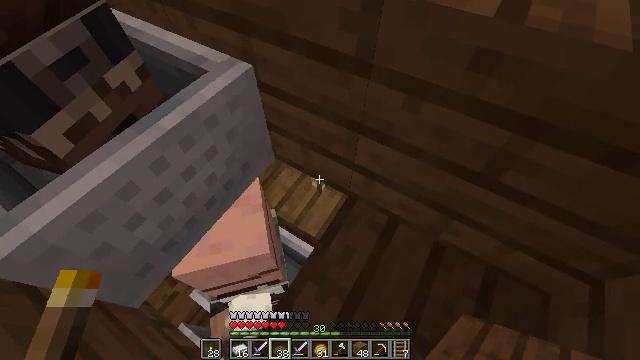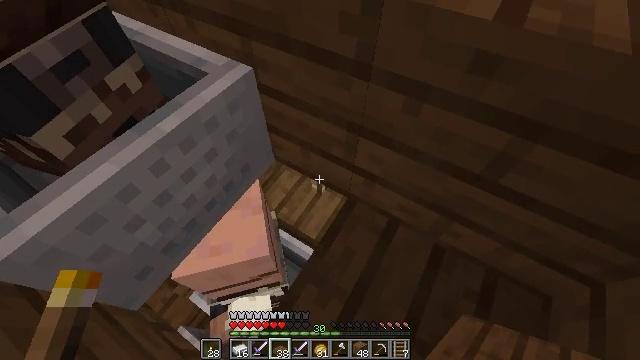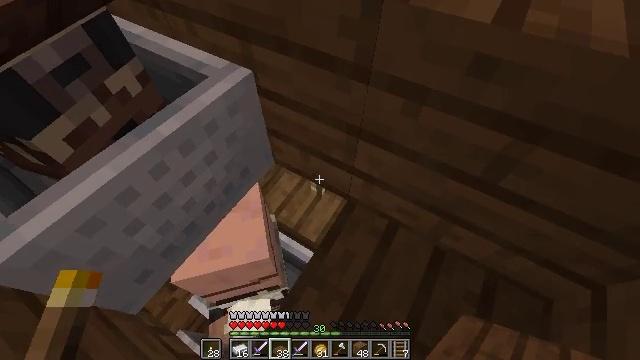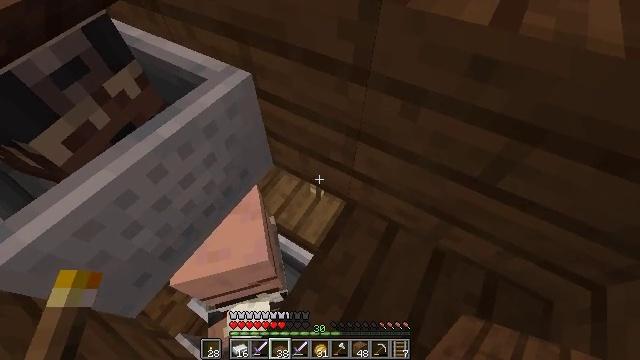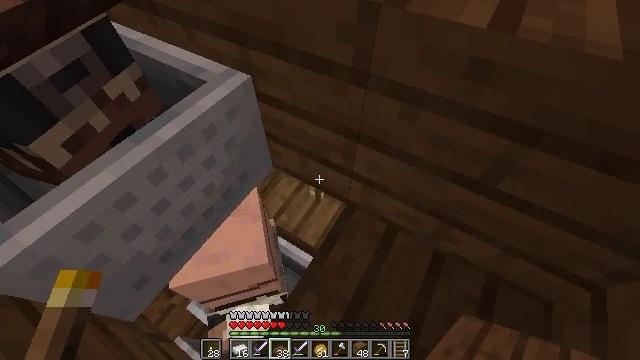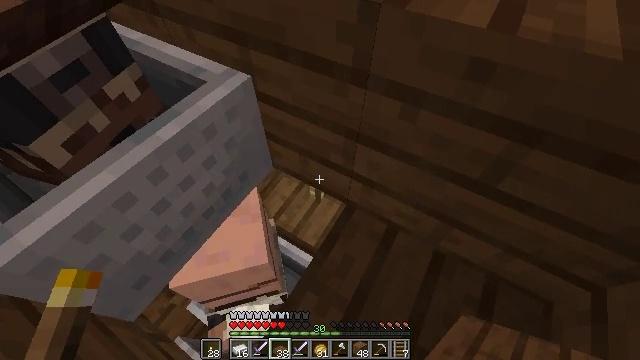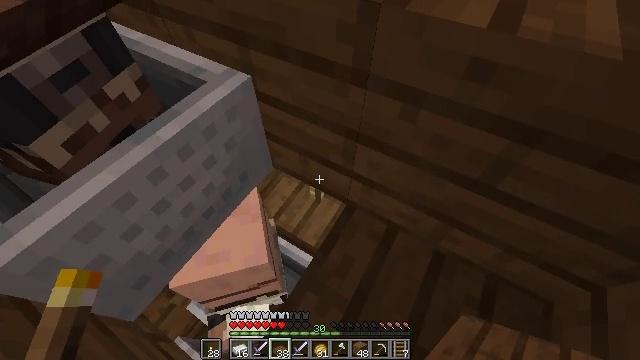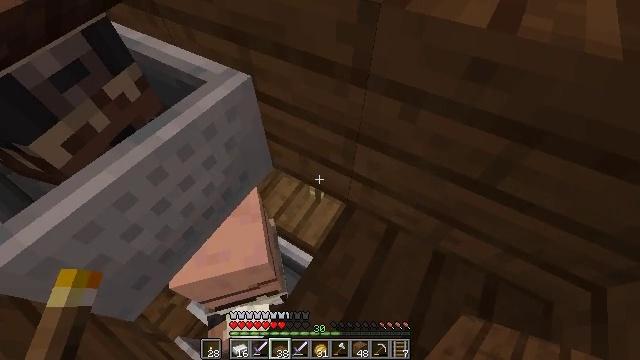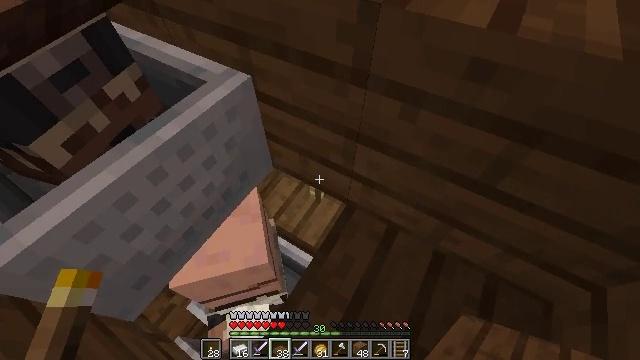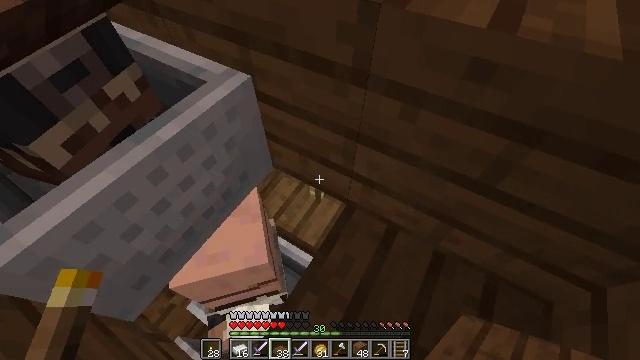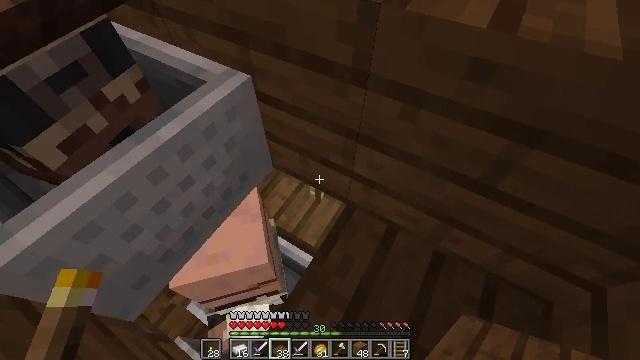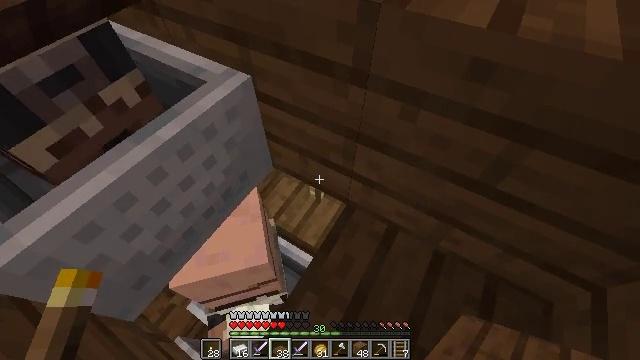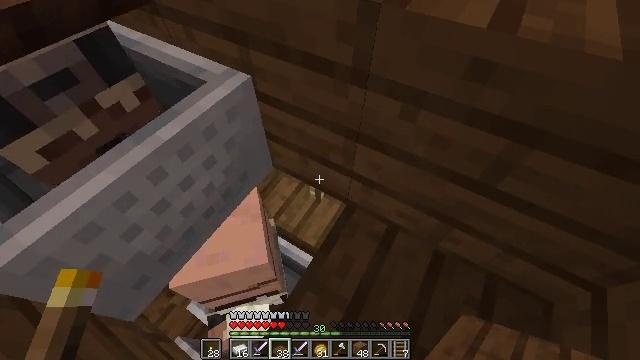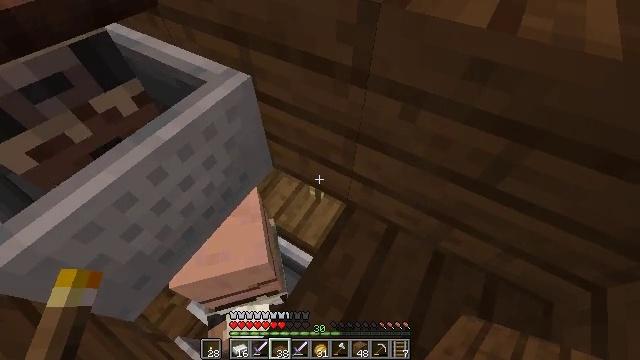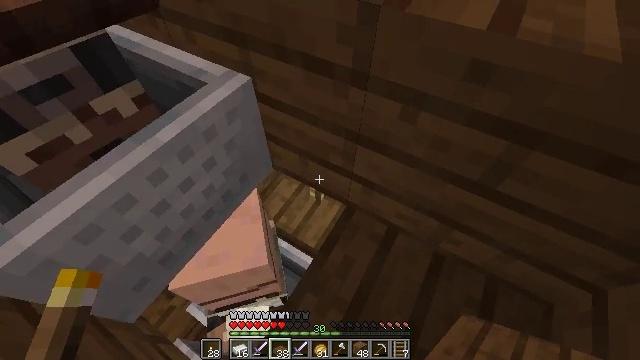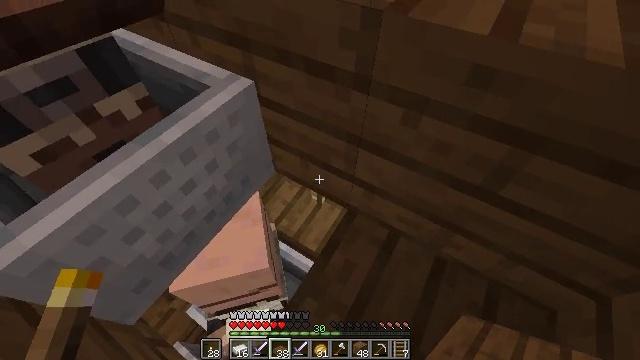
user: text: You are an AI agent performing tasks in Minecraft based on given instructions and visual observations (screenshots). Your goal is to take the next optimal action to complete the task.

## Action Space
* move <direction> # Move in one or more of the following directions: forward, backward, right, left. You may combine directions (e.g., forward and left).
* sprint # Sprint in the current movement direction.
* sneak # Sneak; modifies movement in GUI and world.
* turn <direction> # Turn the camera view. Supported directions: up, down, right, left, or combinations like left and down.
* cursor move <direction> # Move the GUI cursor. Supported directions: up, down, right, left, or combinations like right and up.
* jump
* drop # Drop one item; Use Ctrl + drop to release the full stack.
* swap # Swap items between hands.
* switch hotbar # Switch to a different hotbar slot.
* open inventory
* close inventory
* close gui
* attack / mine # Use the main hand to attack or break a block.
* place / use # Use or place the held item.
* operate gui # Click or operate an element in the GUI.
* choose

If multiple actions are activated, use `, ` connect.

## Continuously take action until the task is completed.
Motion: motion action
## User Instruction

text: Reclaim the spruce slab for later use.
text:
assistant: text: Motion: sneak
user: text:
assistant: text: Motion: sneak
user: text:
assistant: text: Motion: sneak
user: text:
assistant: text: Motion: sneak
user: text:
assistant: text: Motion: sneak
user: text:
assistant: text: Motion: sneak
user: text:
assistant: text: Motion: sneak
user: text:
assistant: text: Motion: sneak
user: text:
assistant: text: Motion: sneak
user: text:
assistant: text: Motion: sneak
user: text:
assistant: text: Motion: sneak
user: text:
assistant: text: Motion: sneak
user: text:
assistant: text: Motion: sneak
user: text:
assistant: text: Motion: sneak
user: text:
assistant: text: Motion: sneak
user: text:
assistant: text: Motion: sneak, turn left and up
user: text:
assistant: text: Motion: sneak, turn left and up
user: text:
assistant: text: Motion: sneak, turn left and up
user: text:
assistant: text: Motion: sneak, turn left and up
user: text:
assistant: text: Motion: sneak
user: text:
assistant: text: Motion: sneak
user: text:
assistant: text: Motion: sneak
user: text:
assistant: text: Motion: sneak
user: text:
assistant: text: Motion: sneak
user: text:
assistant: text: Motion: sneak, turn right
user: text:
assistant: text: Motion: sneak, turn right
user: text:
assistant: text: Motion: sneak, turn right
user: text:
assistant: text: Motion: move forward and move right, sneak, turn right
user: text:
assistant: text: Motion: move forward and move right, sneak
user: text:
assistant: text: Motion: move forward and move right, sneak